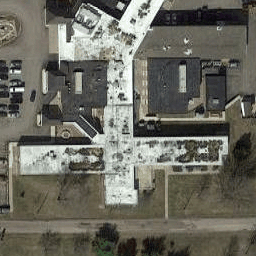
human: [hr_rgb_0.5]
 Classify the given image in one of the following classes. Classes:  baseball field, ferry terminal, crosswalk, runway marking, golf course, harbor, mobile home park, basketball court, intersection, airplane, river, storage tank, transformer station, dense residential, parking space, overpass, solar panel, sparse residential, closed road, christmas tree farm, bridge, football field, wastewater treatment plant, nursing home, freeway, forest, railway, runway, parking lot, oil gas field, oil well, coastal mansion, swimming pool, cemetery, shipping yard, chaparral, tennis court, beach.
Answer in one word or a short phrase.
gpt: nursing home